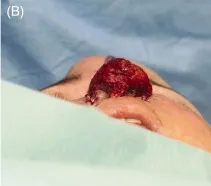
Intraoperative pictures from the 2nd stage. Patient with the "Neo-nose" before.
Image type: medical_photograph (other_medical_photograph)